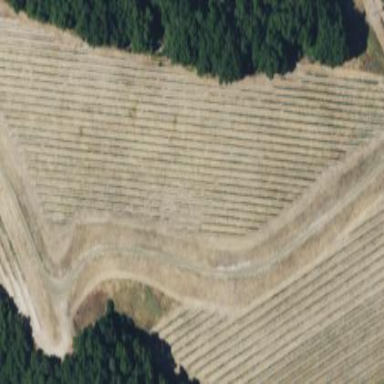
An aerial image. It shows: Vineyard with grape crops.